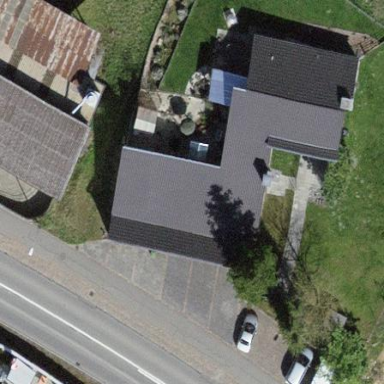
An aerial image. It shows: Building with tile roof.